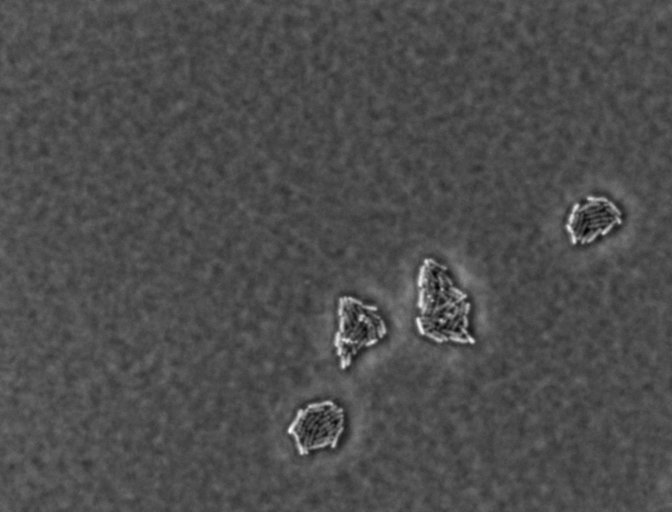
Escherichia coli 1612